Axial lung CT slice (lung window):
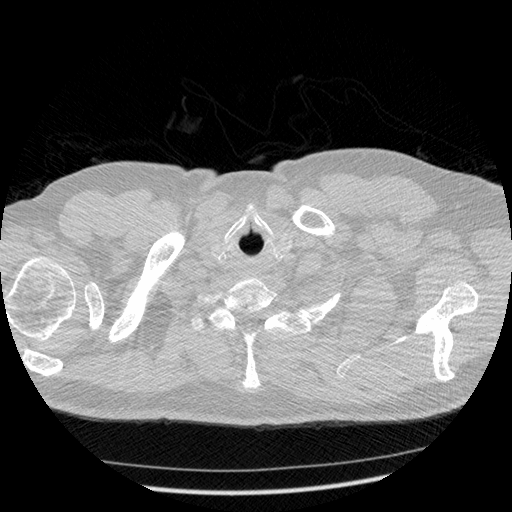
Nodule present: no